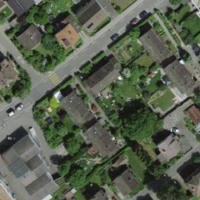
EUNIS habitat code: 54
Species observed at this site:
Sambucus nigra
Leucojum vernum
Carpinus betulus
Euonymus europaeus